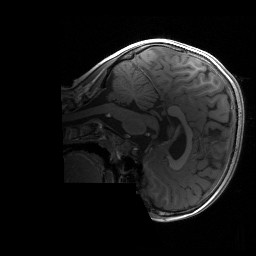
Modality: T1w
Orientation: sagittal
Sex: male
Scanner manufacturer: siemens
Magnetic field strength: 3 T
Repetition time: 1.9 s
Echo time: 0.00243 s